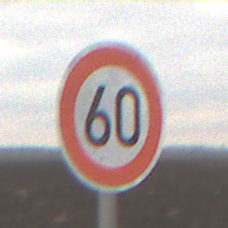
Verkehrszeichen: Geschwindigkeit60
Umgebung: Outdoor, Nature
Tageszeit: MorningAfternoon
Wetter: Overcast
Licht: Natural
Jahreszeit: NotSpecified
Kontrast: LowContrast